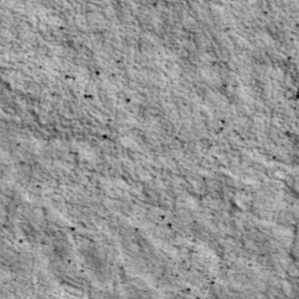
Label: non_frost